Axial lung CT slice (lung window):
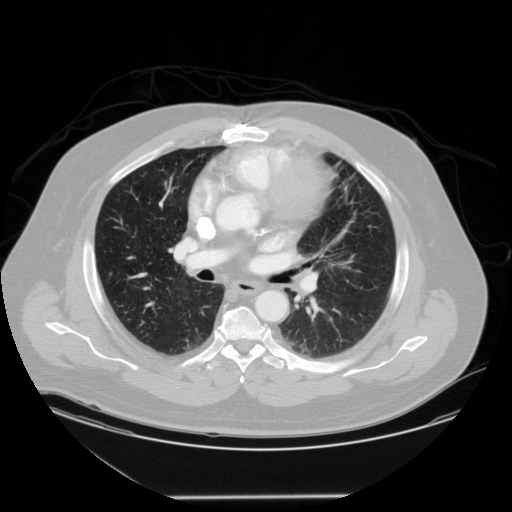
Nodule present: no